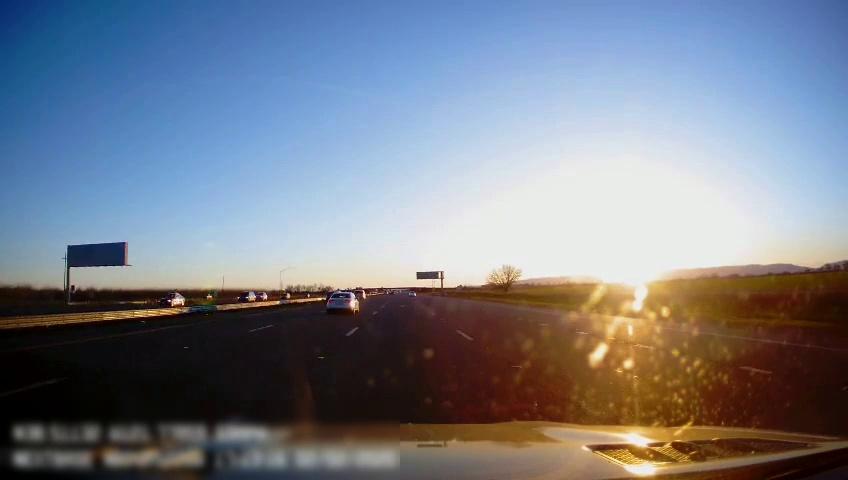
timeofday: Day
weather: Sunny
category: Drivable Space
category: Vehicles | SUV
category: Vehicles | SUV
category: Vehicles | Car
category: Vehicles | Car
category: Vehicles | SUV
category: Vehicles | SUV
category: Vehicles | SUV
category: Lanes | Alternate Lane
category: Lanes | Alternate Lane
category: Lanes | Current Lane
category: Lanes | Current Lane
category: Lanes | Alternate Lane
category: Lanes | Alternate Lane
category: Traffic | Signs